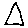
Label: triangle